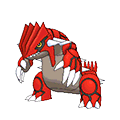
Pok\u00e9mon: groudon